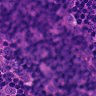
Metastatic tissue present: yes